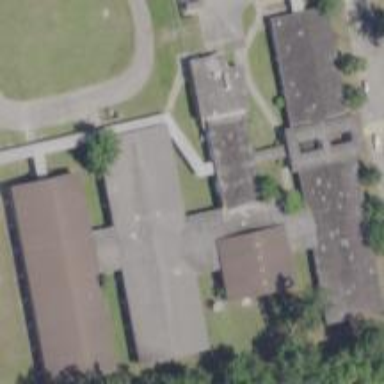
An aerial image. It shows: School building.